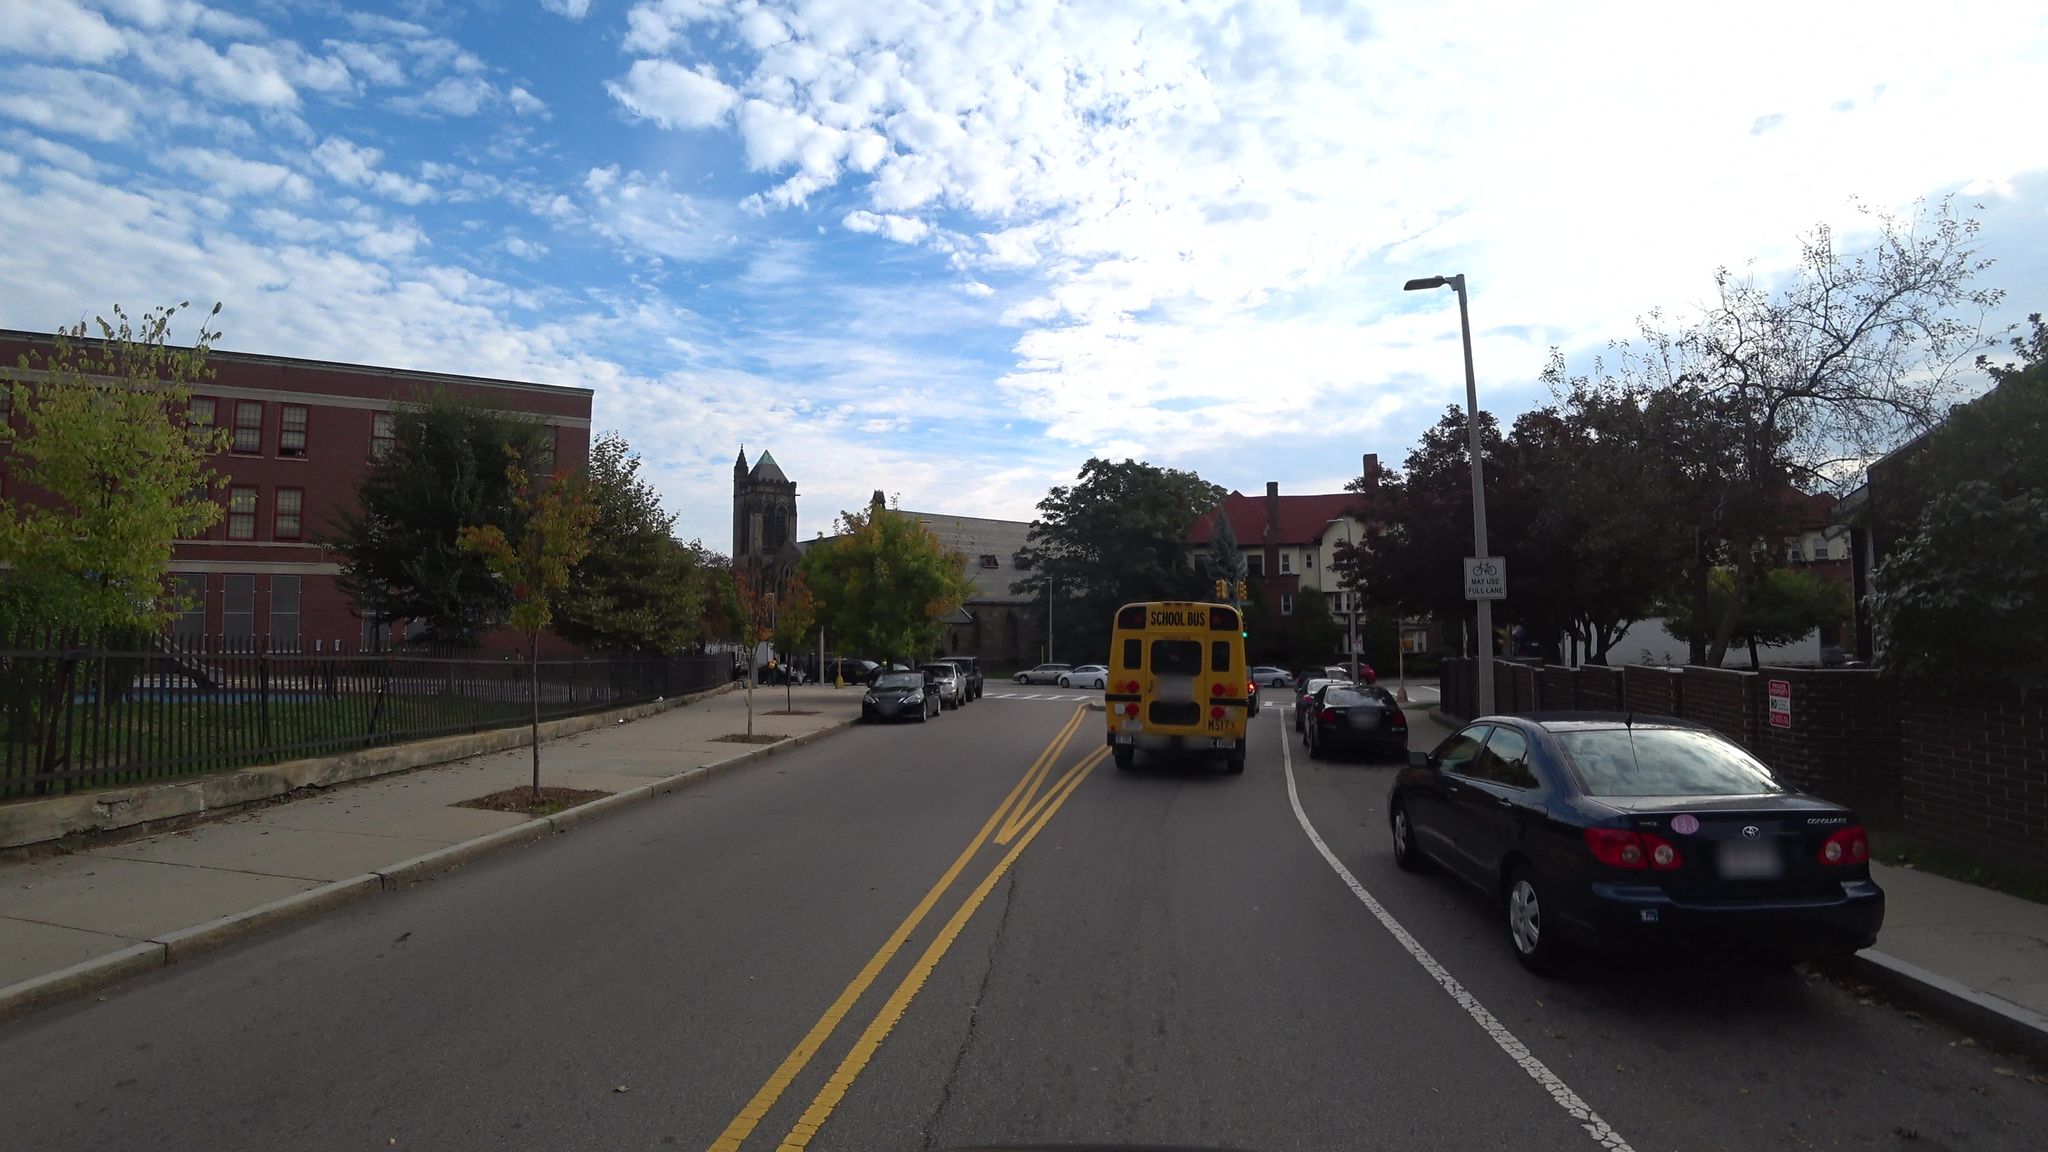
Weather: cloudy
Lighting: day
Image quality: good
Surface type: driving surface
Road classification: residential
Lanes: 2
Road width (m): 14.0
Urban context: urban centre
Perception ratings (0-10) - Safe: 5.41, Lively: 7.31, Beautiful: 9.24, Boring: 3.84, Depressing: 5.61, Wealthy: 5.03